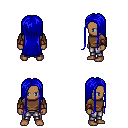
a pixel art fantasy rpg character, male body template, human, dark skin, brown long-sleeve shirt, metal pants, blue extra-long hairstyle, leather bracers, four views (front, back, left, right), 2x2 character sprite sheet, small pixel art, hard edges, no anti-aliasing